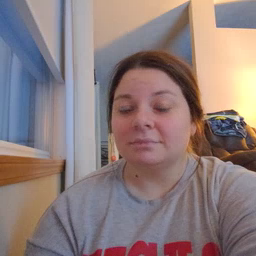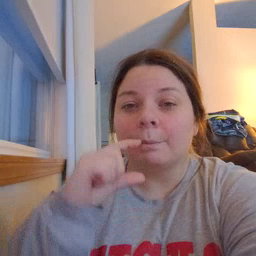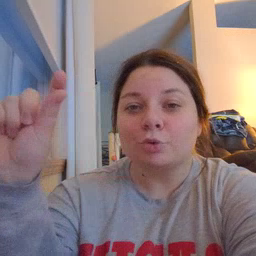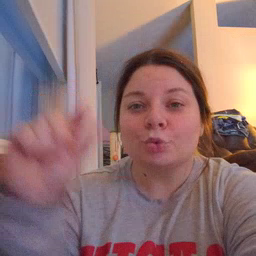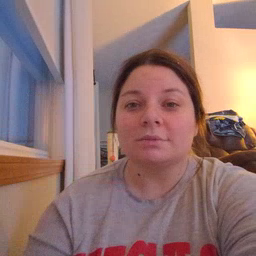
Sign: moon